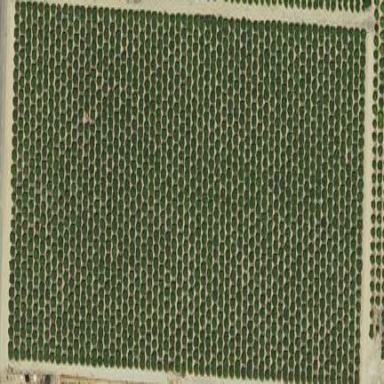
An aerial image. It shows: Orange orchard with rows of vibrant orange trees.